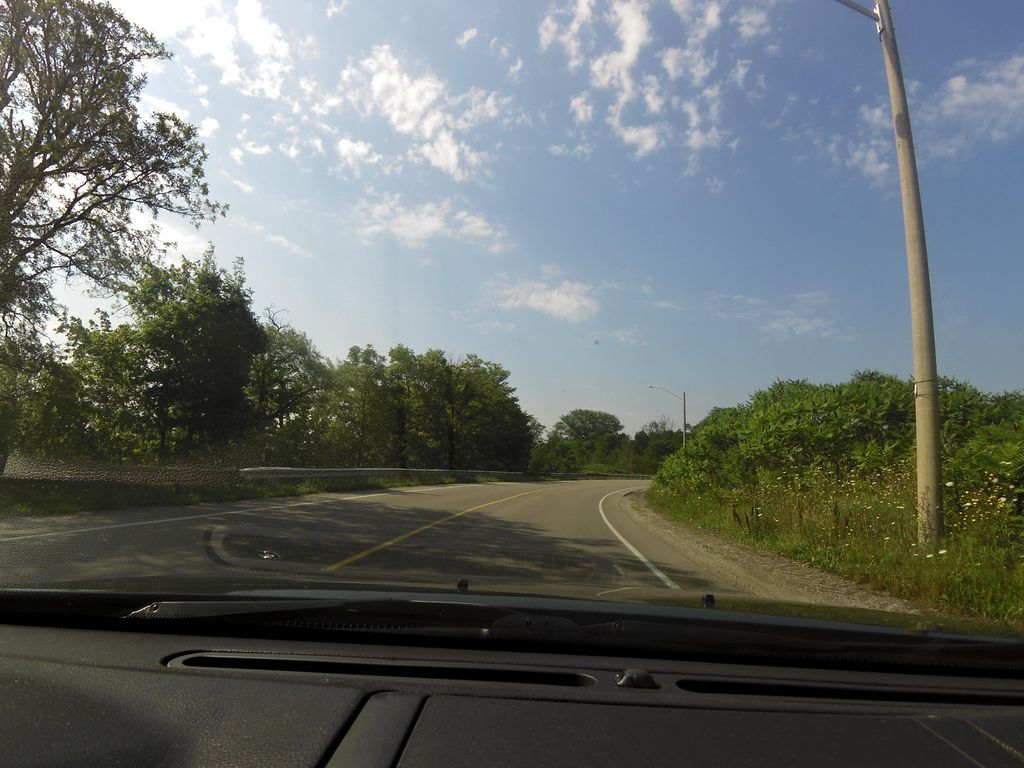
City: hamilton